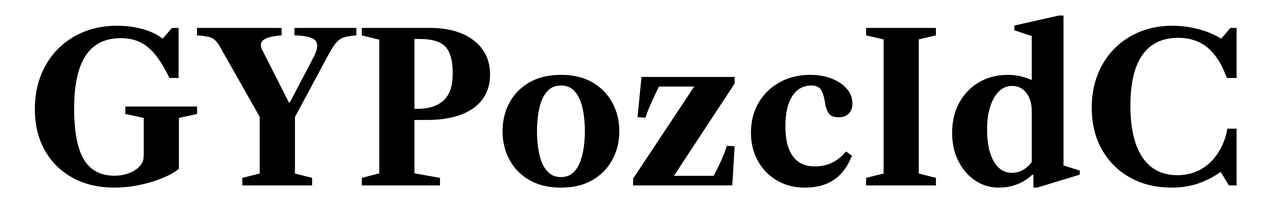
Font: LibreCaslonText_Bold